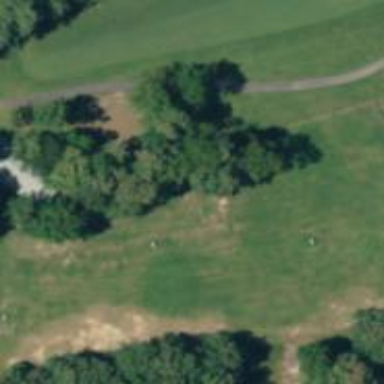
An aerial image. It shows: Grassy area designated as driving range for golf.